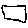
Label: square